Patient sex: F
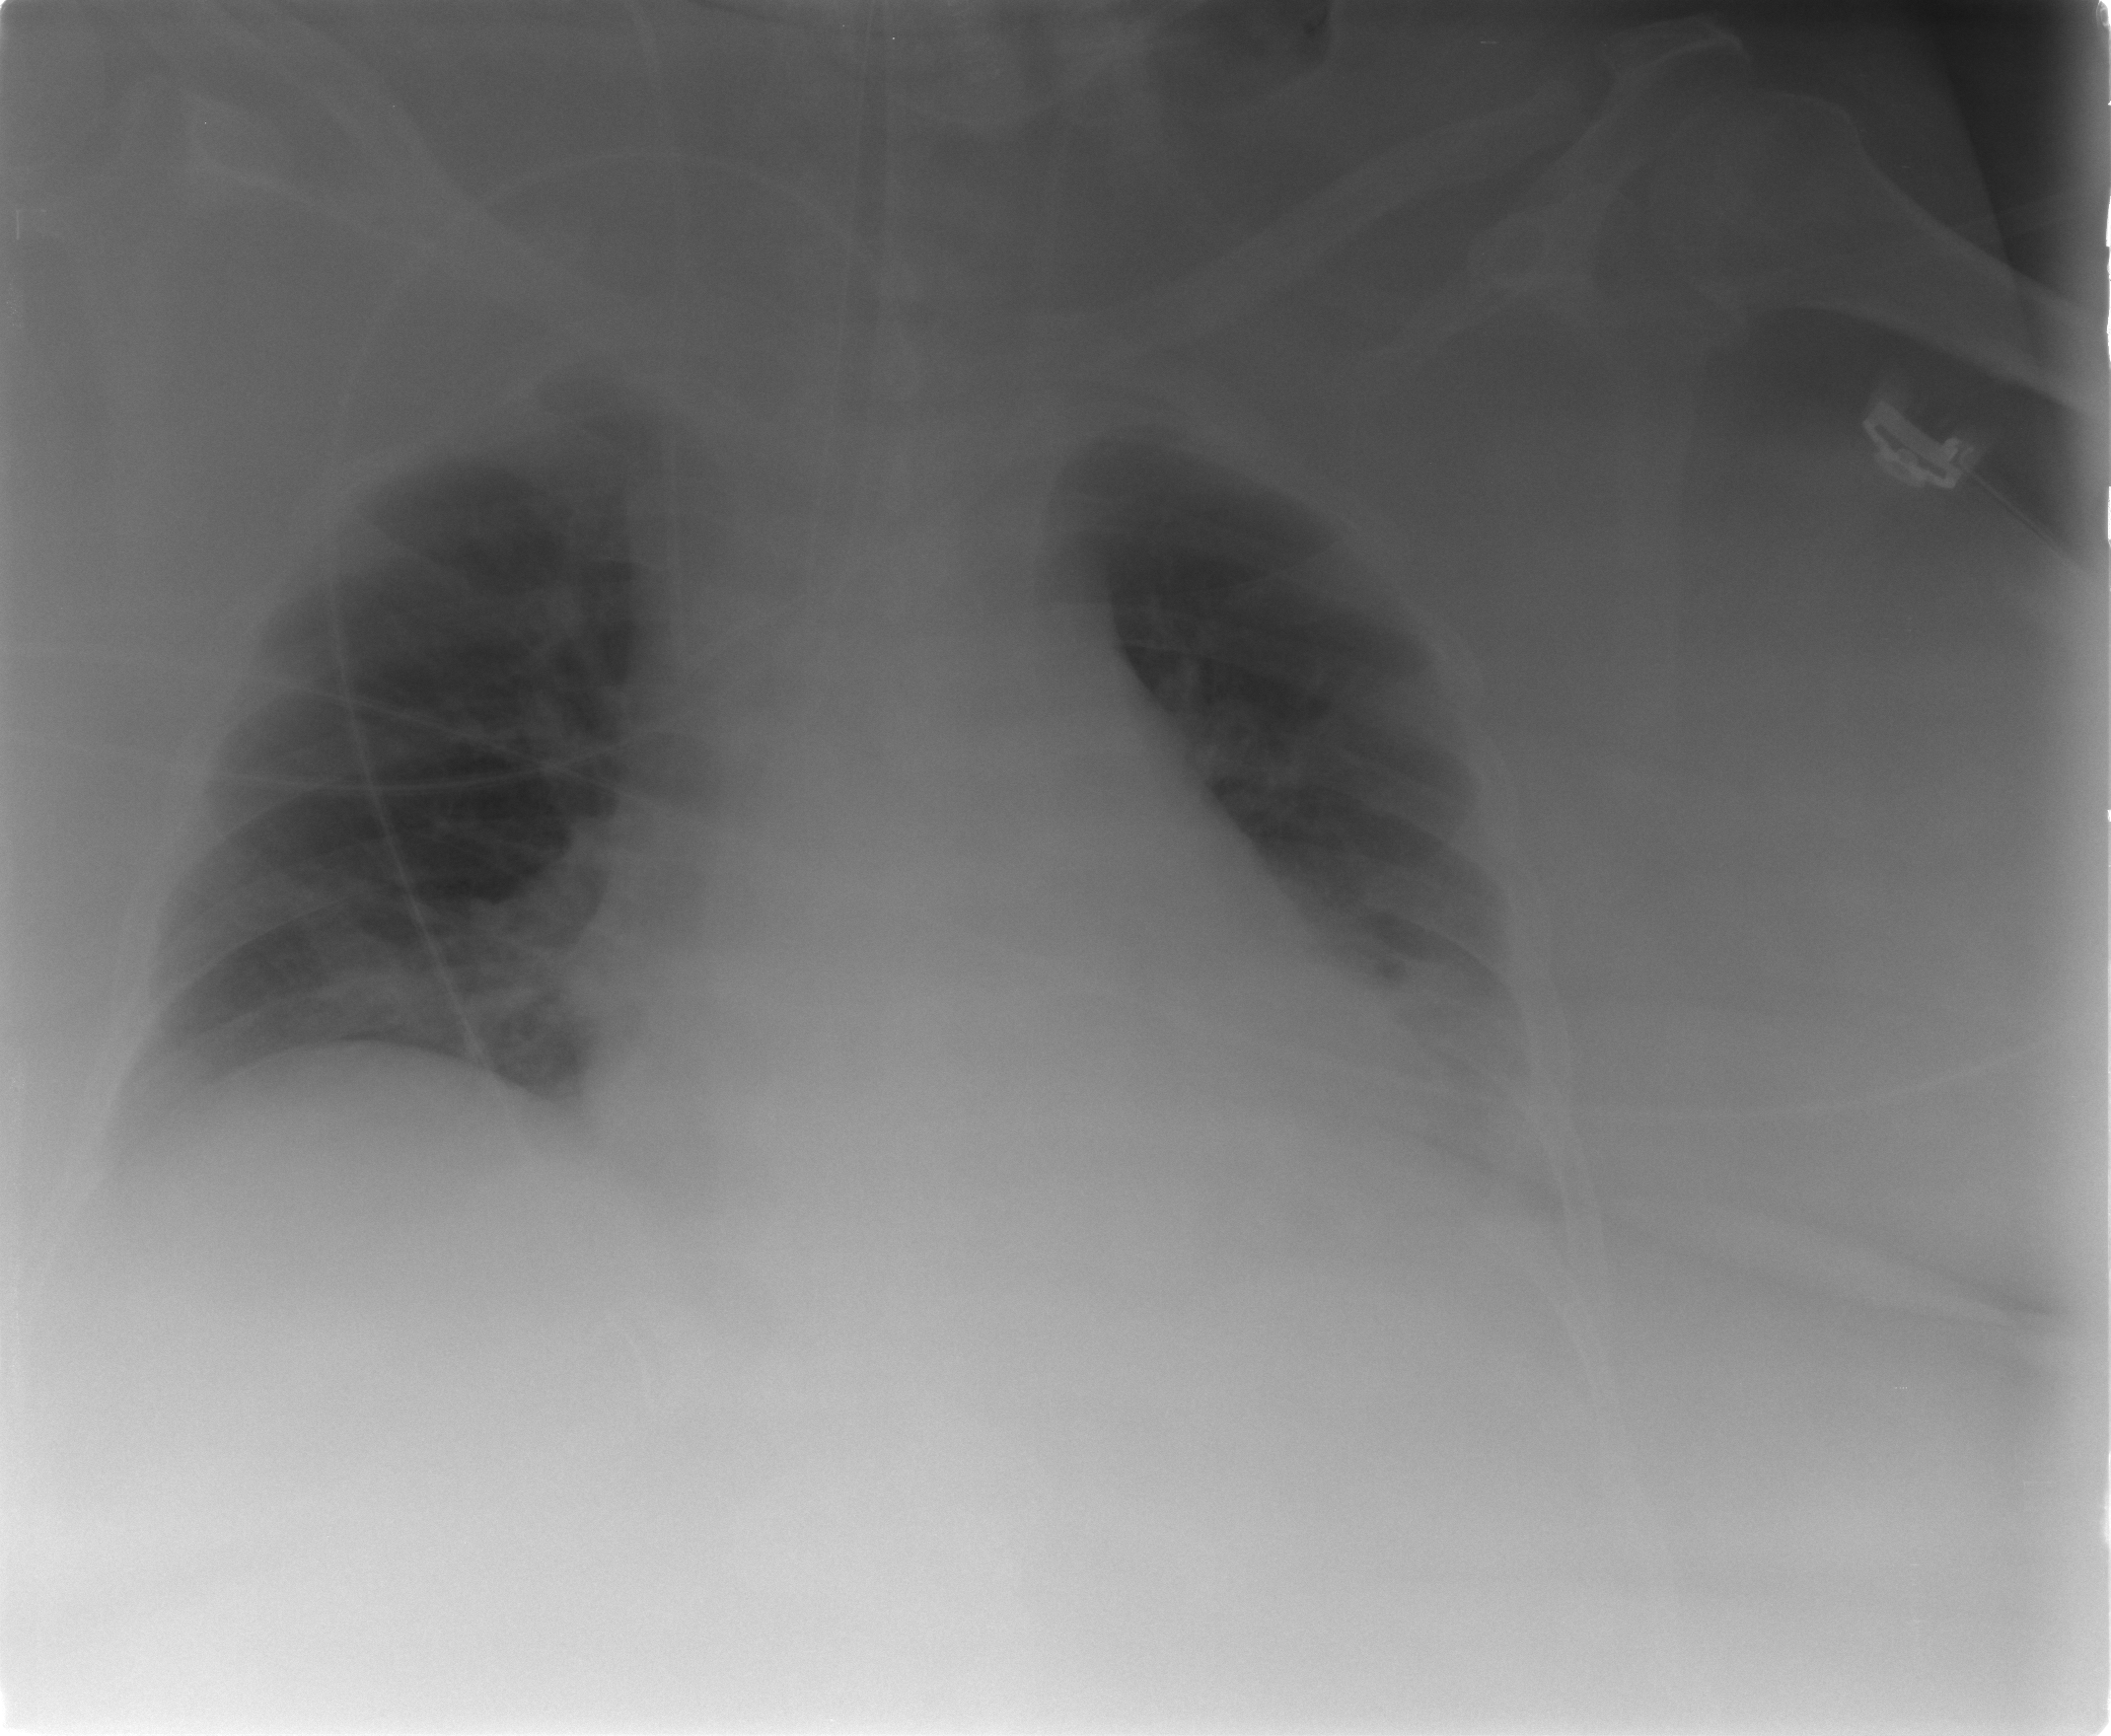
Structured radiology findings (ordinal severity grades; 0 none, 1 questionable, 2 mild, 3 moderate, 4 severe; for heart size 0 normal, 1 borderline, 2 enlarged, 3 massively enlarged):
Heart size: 3
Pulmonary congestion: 1
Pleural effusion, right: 0
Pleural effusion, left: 2
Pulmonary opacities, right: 2
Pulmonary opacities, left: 0
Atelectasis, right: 2
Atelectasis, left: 2